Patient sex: M
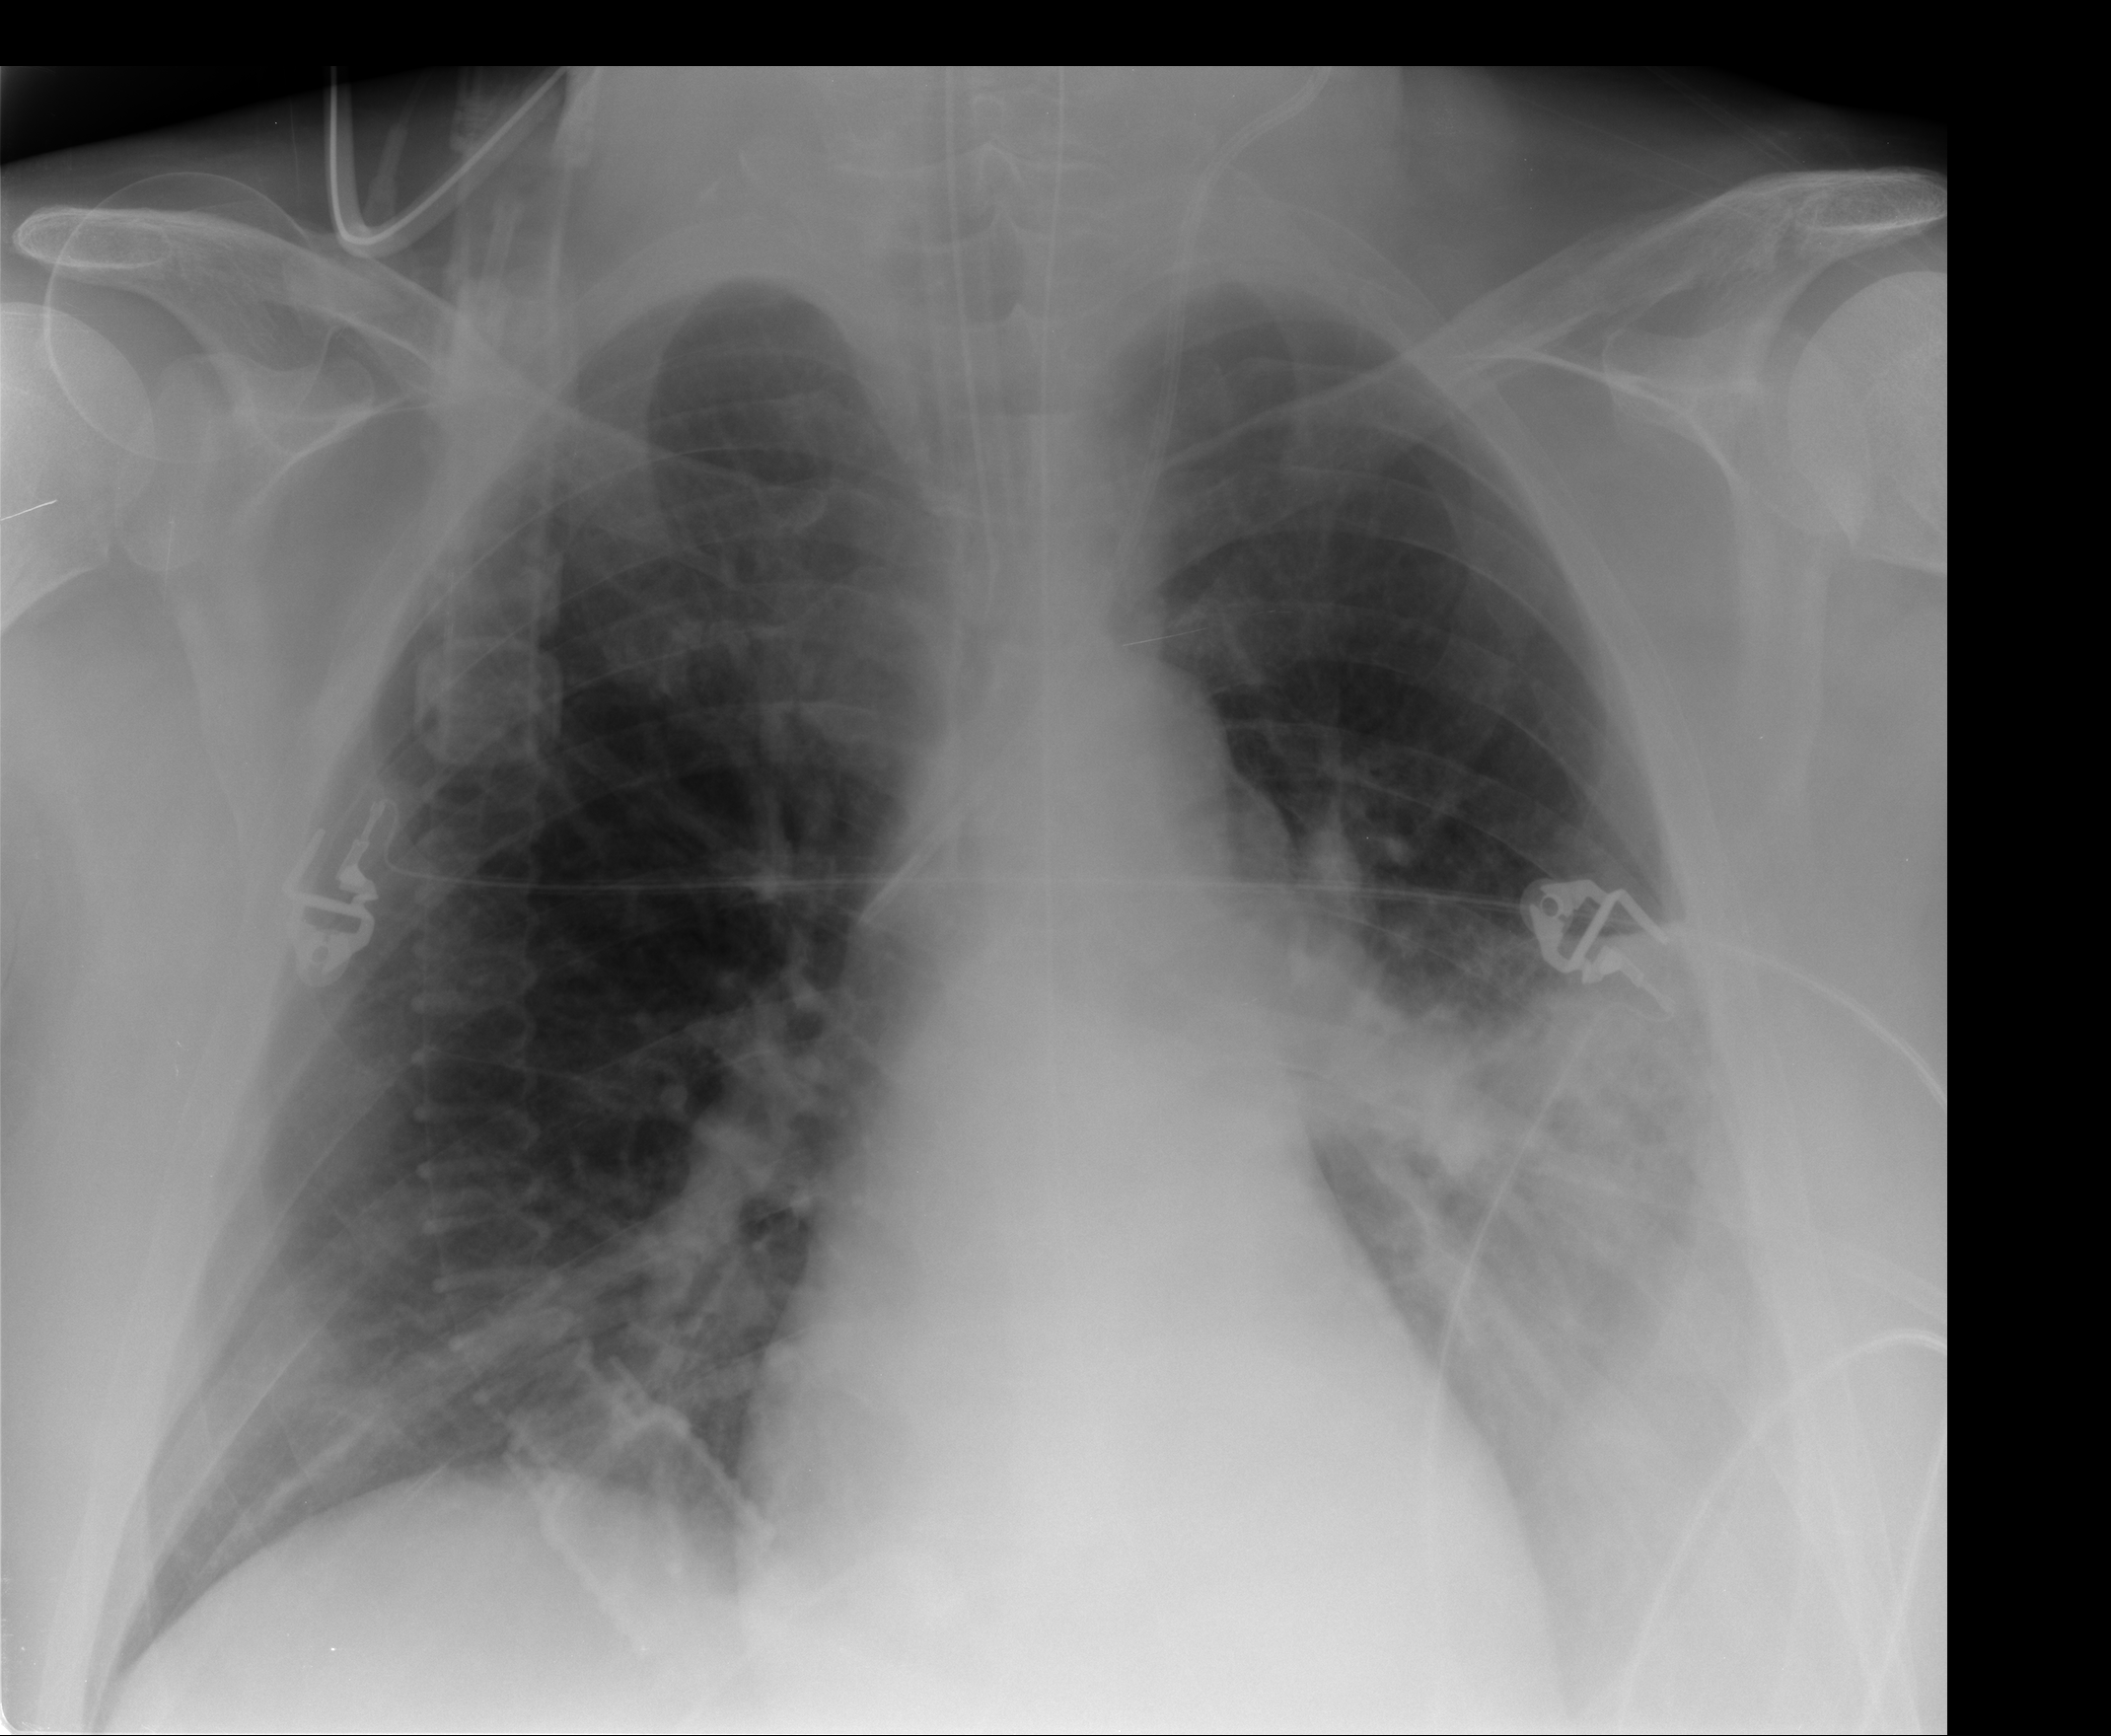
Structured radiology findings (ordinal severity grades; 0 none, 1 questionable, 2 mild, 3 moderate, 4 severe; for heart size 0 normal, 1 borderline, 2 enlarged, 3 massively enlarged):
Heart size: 0
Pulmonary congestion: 2
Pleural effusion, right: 0
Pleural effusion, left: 2
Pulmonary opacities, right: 1
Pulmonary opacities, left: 2
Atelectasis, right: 2
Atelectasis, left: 2